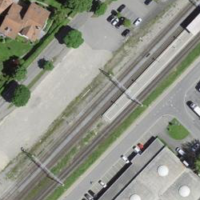
EUNIS habitat code: 57
Species observed at this site:
Chorthippus biguttulus